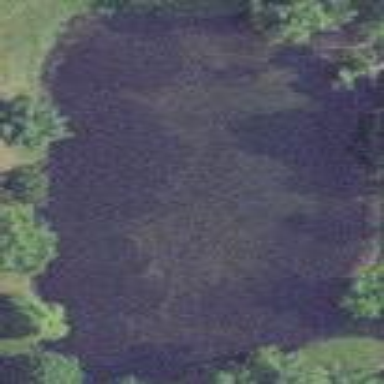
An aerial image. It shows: Serene pond surrounded by nature.